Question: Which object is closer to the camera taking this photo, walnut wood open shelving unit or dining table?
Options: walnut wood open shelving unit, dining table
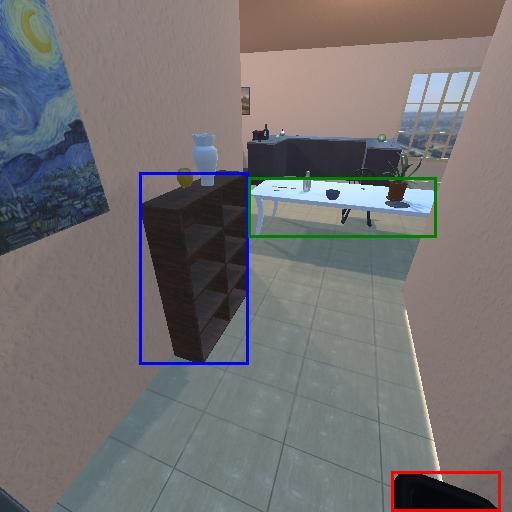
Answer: walnut wood open shelving unit